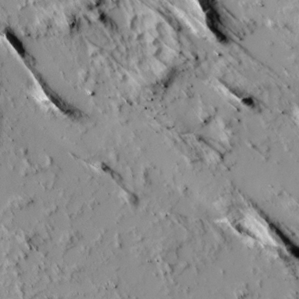
Label: non_frost